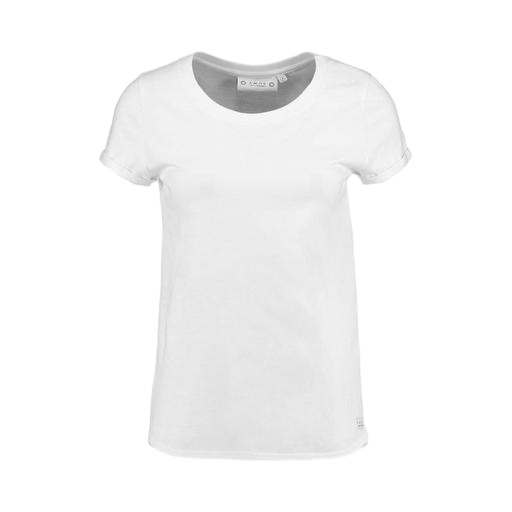
white petite t-shirt only macy, only white t-shirt, white perfect t-shirt, white background